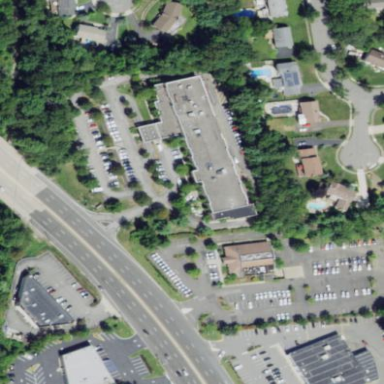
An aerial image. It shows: Commercial building that serves as nursing home.